Question: I have the following problem that I need to express.
There are persons, workplaces and sites. Each person can be assigned to multiple workplaces. Each workplace can have multiple persons. Each workplace has exactly one site. So far so good. But my problem is that each person has only one workplace at a specific site.
How can I express this in an ERM?
My idea so far:

I just can't express the "one person has only one workplace at a specific site"-problem with this approach.
'''
Table Person with Prs_ID (PK)
Table Site with Site_ID (PK)
Table Workplace with Plc_ID (PK)
Table Person_Site with Prs_Site_PrsID (PK, FK), Prs_Site_SiteID (PK, FK), Prs_Site_PlcID (FK)
Unique Index on Prs_Site_PlcID
'''
I think this should solve the problem.
Now how can I express this in an ERM?
I thought it would solve the problem but it doesn't. With this I can't assign one workplace to two different persons, because there is a unique index on the Prs_Site_PlcID column. Back to the beginning...
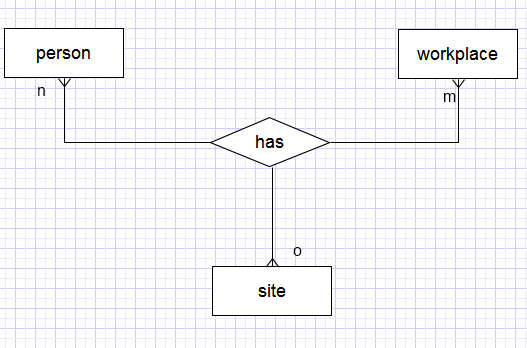
Answer:
Note unique index 'Ak1' (alternate key) '(SiteID, WorkplaceID)' on 'Workplace' which is propagated to 'PersonWorkplace'.
'''
--
-- PostgreSQL
--
create table Site (SiteId integer not null);
create table Person (PersonId integer not null);
create table Workplace (WorkplaceID integer not null, SiteID integer not null);
create table PersonWorkplace
(PersonID integer not null, SiteID integer not null, WorkplaceID integer not null);
alter table Site add constraint pk_Sit primary key (SiteID);
alter table Person add constraint pk_Prs primary key (PersonID);
alter table Workplace
add constraint pk_Wpl primary key (WorkplaceID)
, add constraint fk1_Wpl foreign key (SiteId) references Site (SiteId)
, add constraint ak1_Wpl unique (SiteID, WorkplaceID);
alter table PersonWorkplace
add constraint pk_PrsWpl primary key (PersonId, SiteID)
, add constraint fk1_PrsWpl foreign key (PersonId) references Person (PersonID)
, add constraint fk2_PrsWpl foreign key (SiteID, WorkplaceID) references Workplace (SiteID, WorkplaceID);
'''